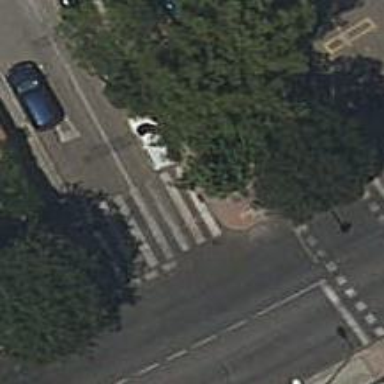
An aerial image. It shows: Marked crossing on the road.